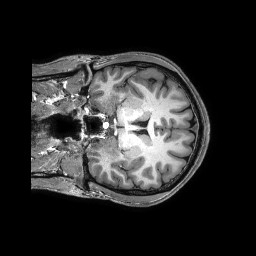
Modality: T1w
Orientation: coronal
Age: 26
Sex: male